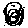
Label: hexagon